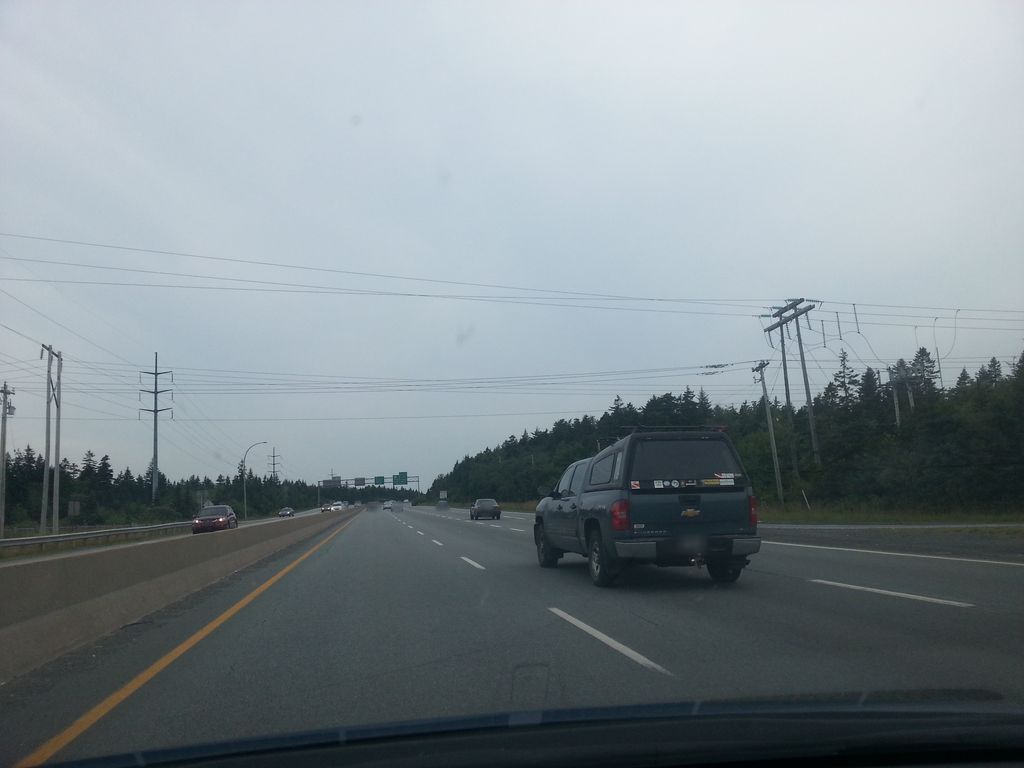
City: halifax